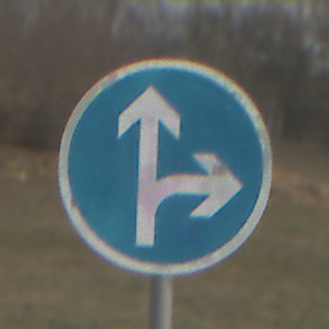
Verkehrszeichen: VorgeschriebeneFahrtrichtungGeradeausOderRechts
Umgebung: Outdoor, Nature
Tageszeit: MorningAfternoon
Wetter: PartlyCloudy
Licht: Natural
Jahreszeit: Autumn
Kontrast: LowContrast